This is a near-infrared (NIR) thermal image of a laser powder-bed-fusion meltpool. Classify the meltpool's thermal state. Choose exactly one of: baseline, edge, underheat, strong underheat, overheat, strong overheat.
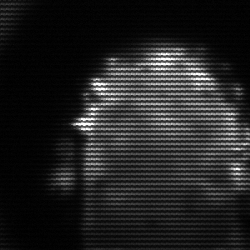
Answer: baseline